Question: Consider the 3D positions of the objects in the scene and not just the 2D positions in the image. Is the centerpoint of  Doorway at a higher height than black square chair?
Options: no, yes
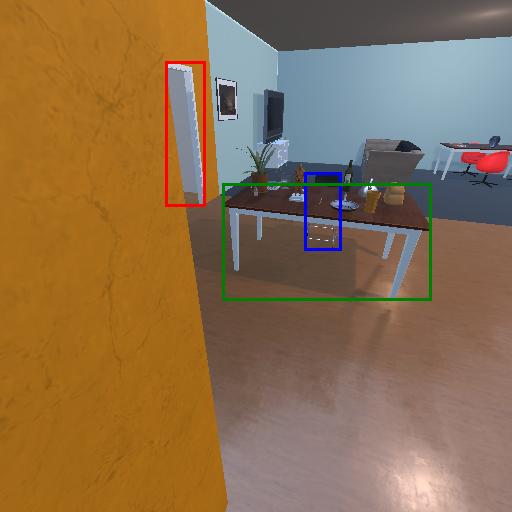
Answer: no